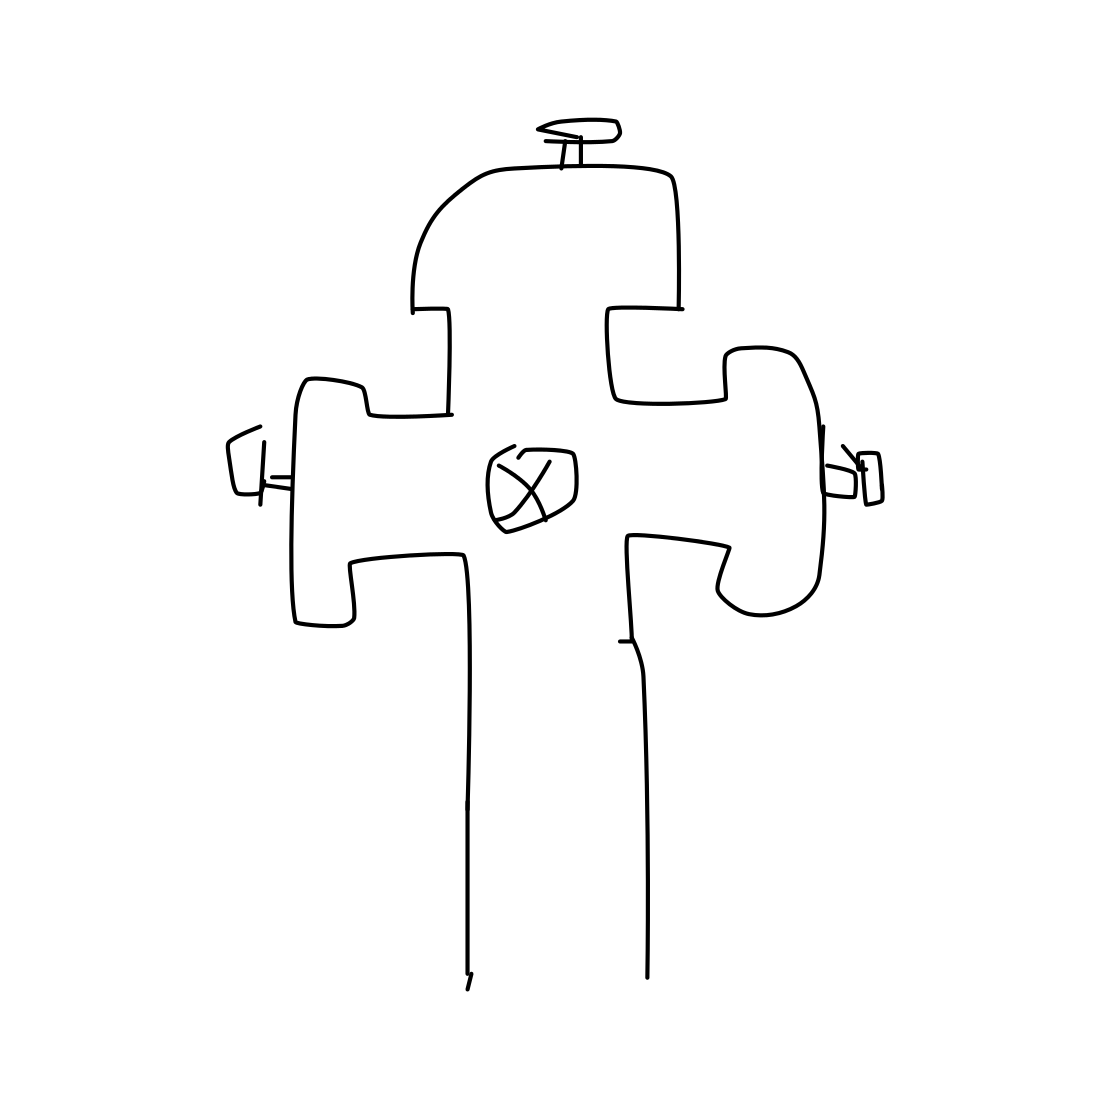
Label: fire hydrant